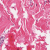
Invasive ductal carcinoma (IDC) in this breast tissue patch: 0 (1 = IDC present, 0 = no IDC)